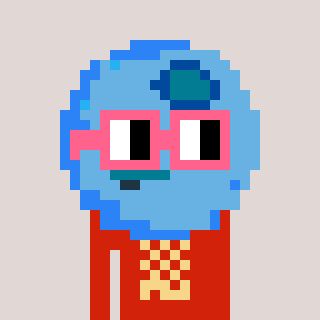
a pixel art character with square pink glasses, a blueberry-shaped head and a red-colored body on a warm background